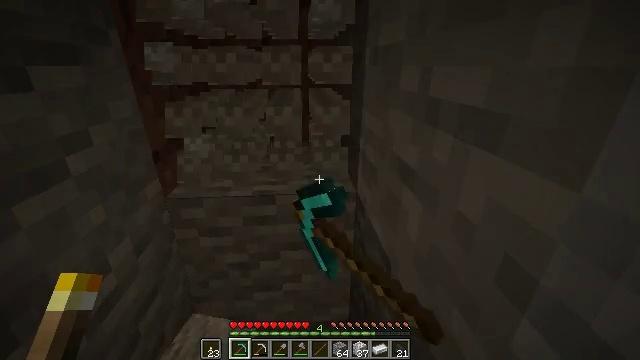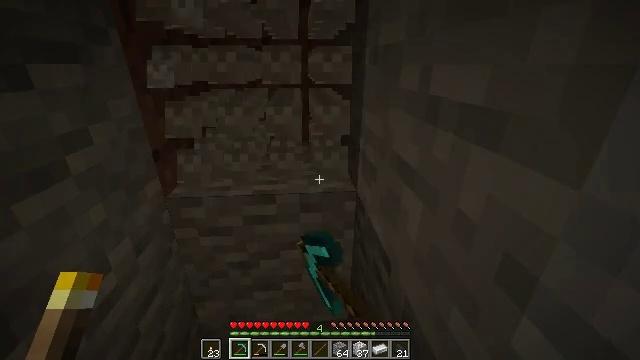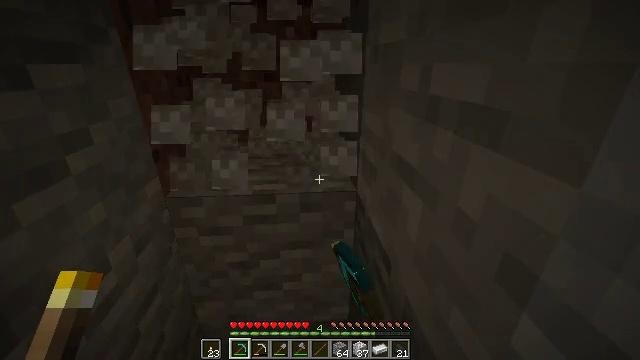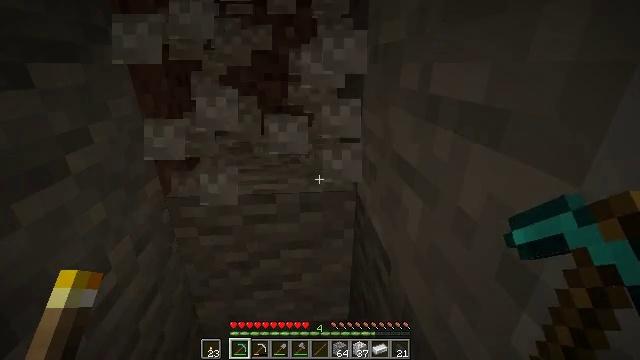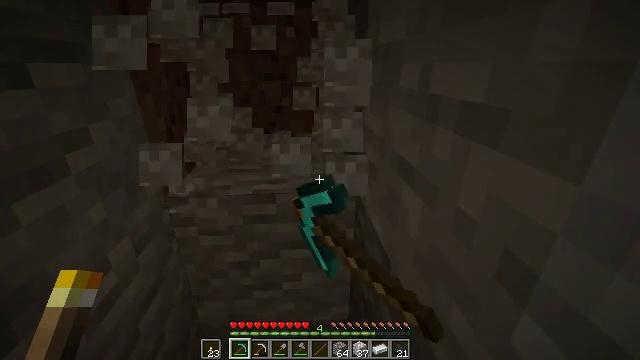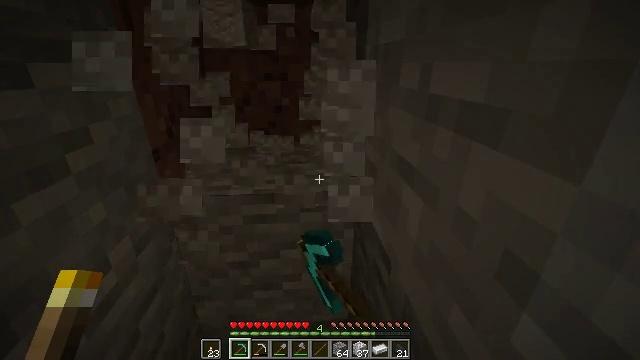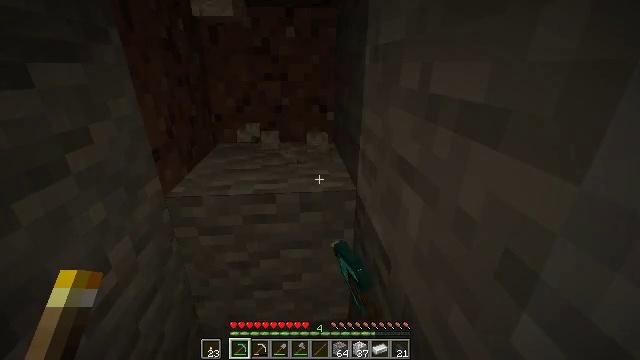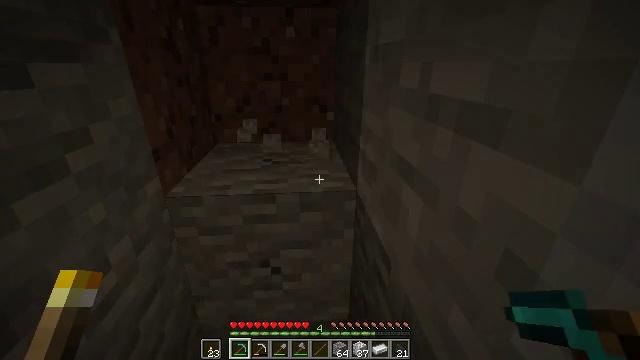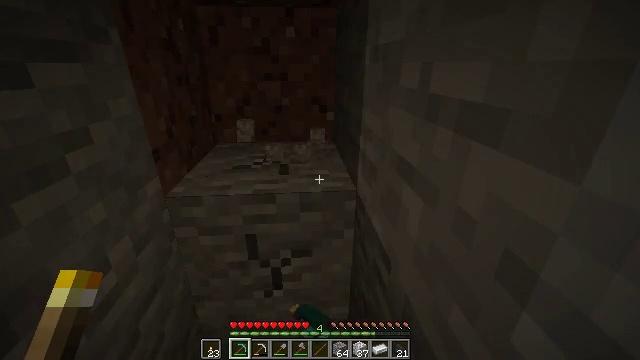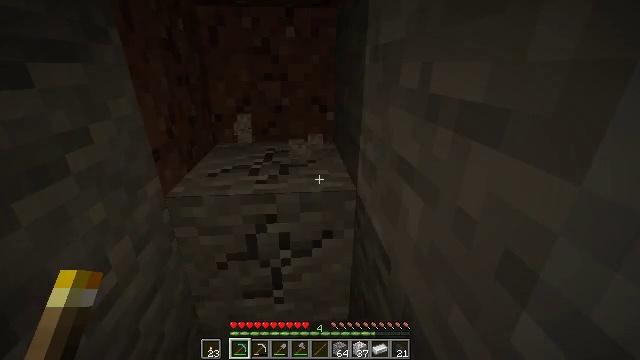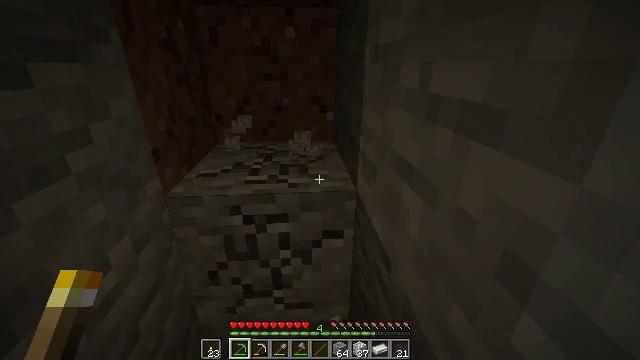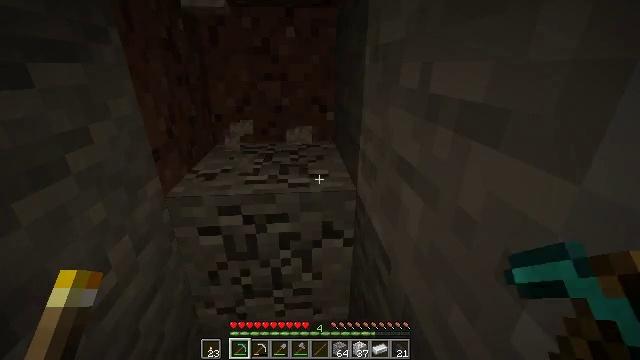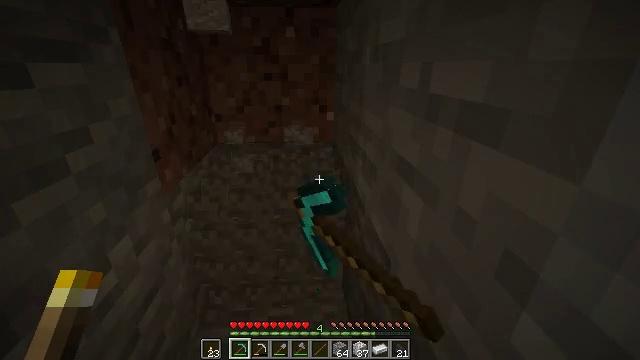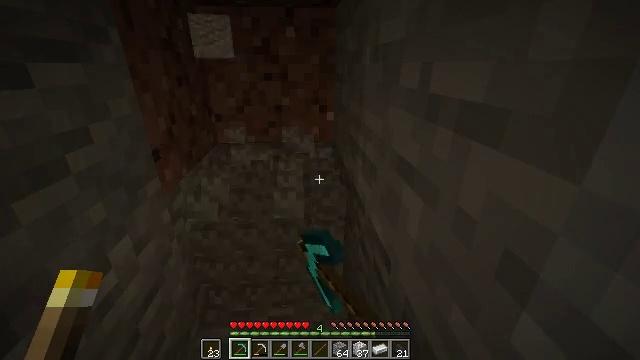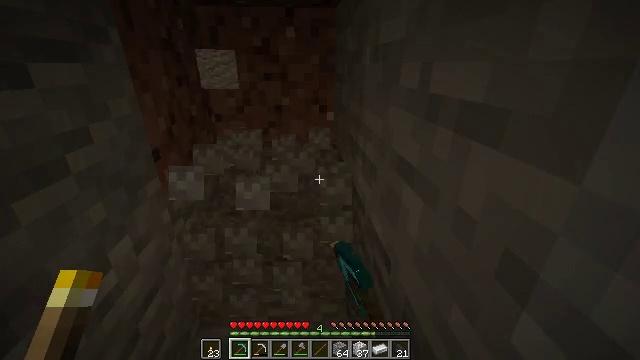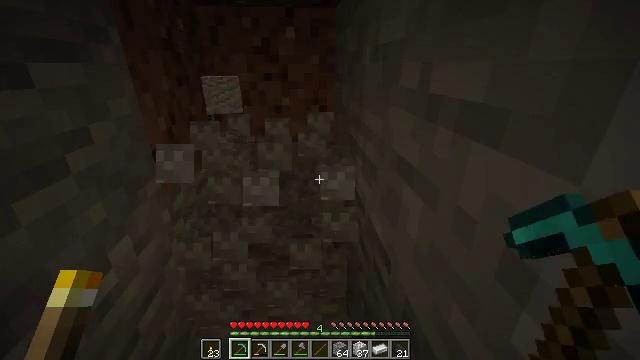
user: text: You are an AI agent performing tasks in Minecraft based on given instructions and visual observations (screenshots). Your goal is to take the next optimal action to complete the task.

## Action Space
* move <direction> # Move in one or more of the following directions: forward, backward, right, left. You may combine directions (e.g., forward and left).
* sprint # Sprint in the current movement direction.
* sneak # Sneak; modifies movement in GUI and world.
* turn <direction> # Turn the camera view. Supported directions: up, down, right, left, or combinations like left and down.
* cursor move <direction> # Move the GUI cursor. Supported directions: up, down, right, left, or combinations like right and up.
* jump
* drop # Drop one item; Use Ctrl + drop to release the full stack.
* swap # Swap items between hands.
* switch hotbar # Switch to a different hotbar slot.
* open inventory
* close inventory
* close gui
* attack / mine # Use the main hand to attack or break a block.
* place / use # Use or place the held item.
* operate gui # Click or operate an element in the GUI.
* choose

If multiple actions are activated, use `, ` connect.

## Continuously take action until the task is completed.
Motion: motion action
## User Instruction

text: Get granite from underground.
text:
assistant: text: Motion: attack / mine
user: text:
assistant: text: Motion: attack / mine
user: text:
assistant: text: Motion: attack / mine
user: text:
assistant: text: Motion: attack / mine
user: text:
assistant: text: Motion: attack / mine
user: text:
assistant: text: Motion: attack / mine
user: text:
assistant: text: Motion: attack / mine
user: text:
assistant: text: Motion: attack / mine
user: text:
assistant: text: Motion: attack / mine
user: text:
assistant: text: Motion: attack / mine
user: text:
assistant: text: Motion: attack / mine
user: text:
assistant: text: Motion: attack / mine
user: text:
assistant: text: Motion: attack / mine
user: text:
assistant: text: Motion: attack / mine
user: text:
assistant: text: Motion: attack / mine
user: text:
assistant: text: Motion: move forward, attack / mine
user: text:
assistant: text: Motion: move forward, attack / mine
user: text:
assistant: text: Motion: move forward, attack / mine
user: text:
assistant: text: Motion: move forward, attack / mine
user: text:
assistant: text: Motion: move forward, attack / mine
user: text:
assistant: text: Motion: attack / mine
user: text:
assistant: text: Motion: attack / mine
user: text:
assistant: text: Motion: attack / mine
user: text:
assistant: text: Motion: attack / mine
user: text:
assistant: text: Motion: attack / mine
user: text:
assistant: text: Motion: attack / mine
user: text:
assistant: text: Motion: attack / mine
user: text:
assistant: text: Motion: attack / mine
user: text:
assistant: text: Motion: attack / mine
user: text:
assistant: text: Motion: attack / mine